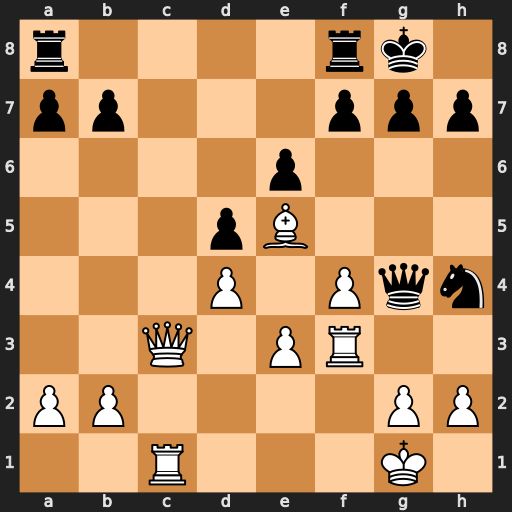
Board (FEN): r4rk1/pp3ppp/4p3/3pB3/3P1Pqn/2Q1PR2/PP4PP/2R3K1
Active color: w
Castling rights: -
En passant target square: -
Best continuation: Rg3 Qxg3 hxg3